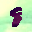
Label: 8